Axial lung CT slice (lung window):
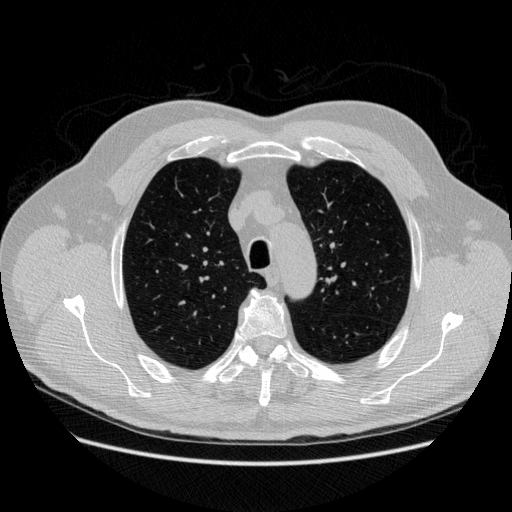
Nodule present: no